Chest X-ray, AP view. Patient: 12 years old, sex M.
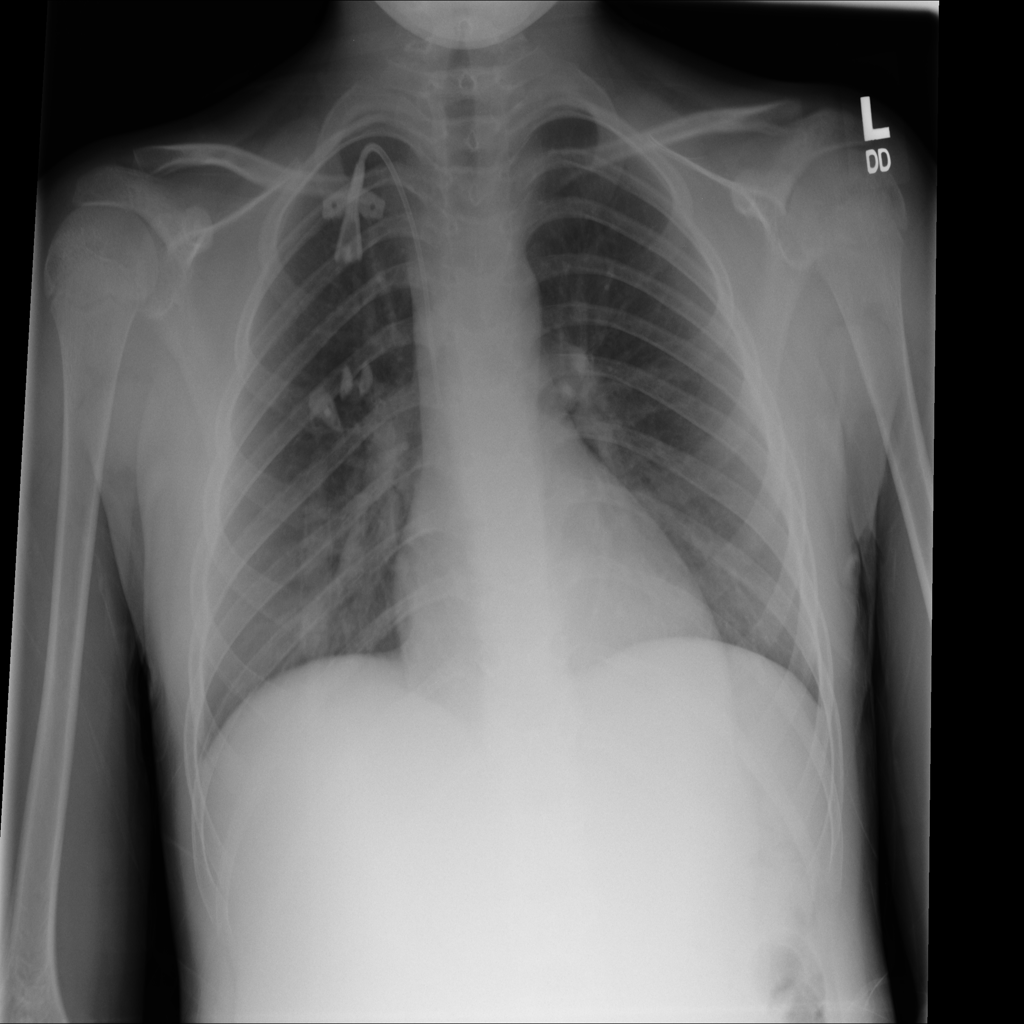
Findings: No Finding